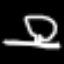
Label: mushroom